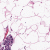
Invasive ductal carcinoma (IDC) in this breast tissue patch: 0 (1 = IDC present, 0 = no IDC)